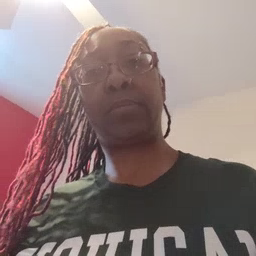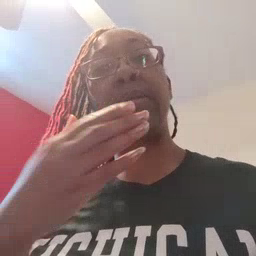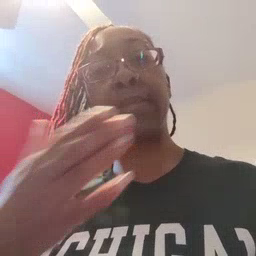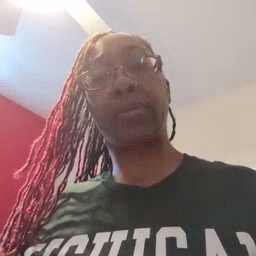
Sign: thankyou